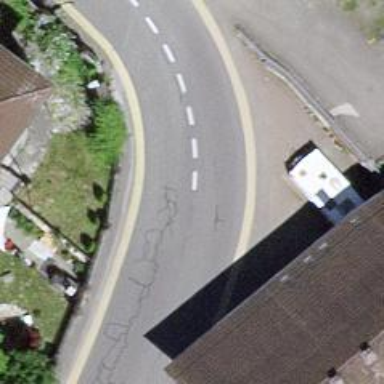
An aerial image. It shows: Secondary road with asphalt surface.